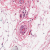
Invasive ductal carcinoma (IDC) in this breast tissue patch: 0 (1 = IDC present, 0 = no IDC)